Question: hi I am buliding a window tool where there will be one entry for directory pattern and a return entry for giving out the number of files of a particular pattern and calculate button hitting which i will get the number of files in the return entry.
The code is :
'''
package require Tk
wm title . "Validating number of files"
grid [ttk::frame .c -padding "3 3 12 12"] -column 0 -row 0 -sticky nwes
grid columnconfigure . 0 -weight 1; grid rowconfigure . 0 -weight 1
#takes the input value for directory_Pattern
grid [ttk::entry .c.directory_Pattern -width 20 -textvariable directory_Pattern] -column 2 -row 1 -sticky we
grid [ttk::entry .c.numberOfFiles -width 20 -textvariable numberOfFiles] -column 2 -row 2 -sticky we
grid [ttk::button .c.glob-r -text "Calculate" -command glob-r] -column 3 -row 3 -sticky w
grid [ttk::label .c.flbl -text "directory_Pattern"] -column 3 -row 1 -sticky w
grid [ttk::label .c.islbl -text "is equivalent to"] -column 1 -row 2 -sticky e
grid [ttk::label .c.mlbl -text "numberOfFiles"] -column 3 -row 2 -sticky w
foreach w [winfo children .c] {grid configure $w -padx 5 -pady 5}
focus .c.directory_Pattern
bind . <Return> {glob-r}
proc glob-r {{dir .} args} {
if {[catch {
set res {}
foreach i [lsort [glob -nocomplain -dir $dir *]] {
if {[file isdirectory $i]} {
eval [list lappend res] [eval [linsert $args 0 glob-r $i]]
} else {
if {[llength $args]} {
foreach arg $args {
if {[string match $arg $i]} {
lappend res $i
break
}
}
} else {
lappend res $i
}
}
}
return $res
set ::numberOfFiles [$res]
}]!=""} {
set ::numberOfFiles "no files are there"
}
}
'''
but when I entered "E: *.tcl" in directory_patter , I am getting "no files are there" in numberOfFiles on clicking calculate button.
Could someone please help?
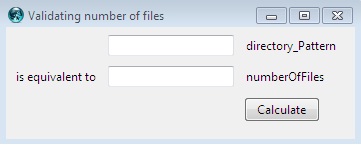
Answer: You need to pass the 'directory_Pattern' to the 'glob-r' procedure when you first call it - at the moment it goes nowhere!
'''
grid [ttk::button .c.glob-r -text "Calculate" -command {glob-r $directory_Pattern}] -column 3 -row 3 -sticky w
'''